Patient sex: M
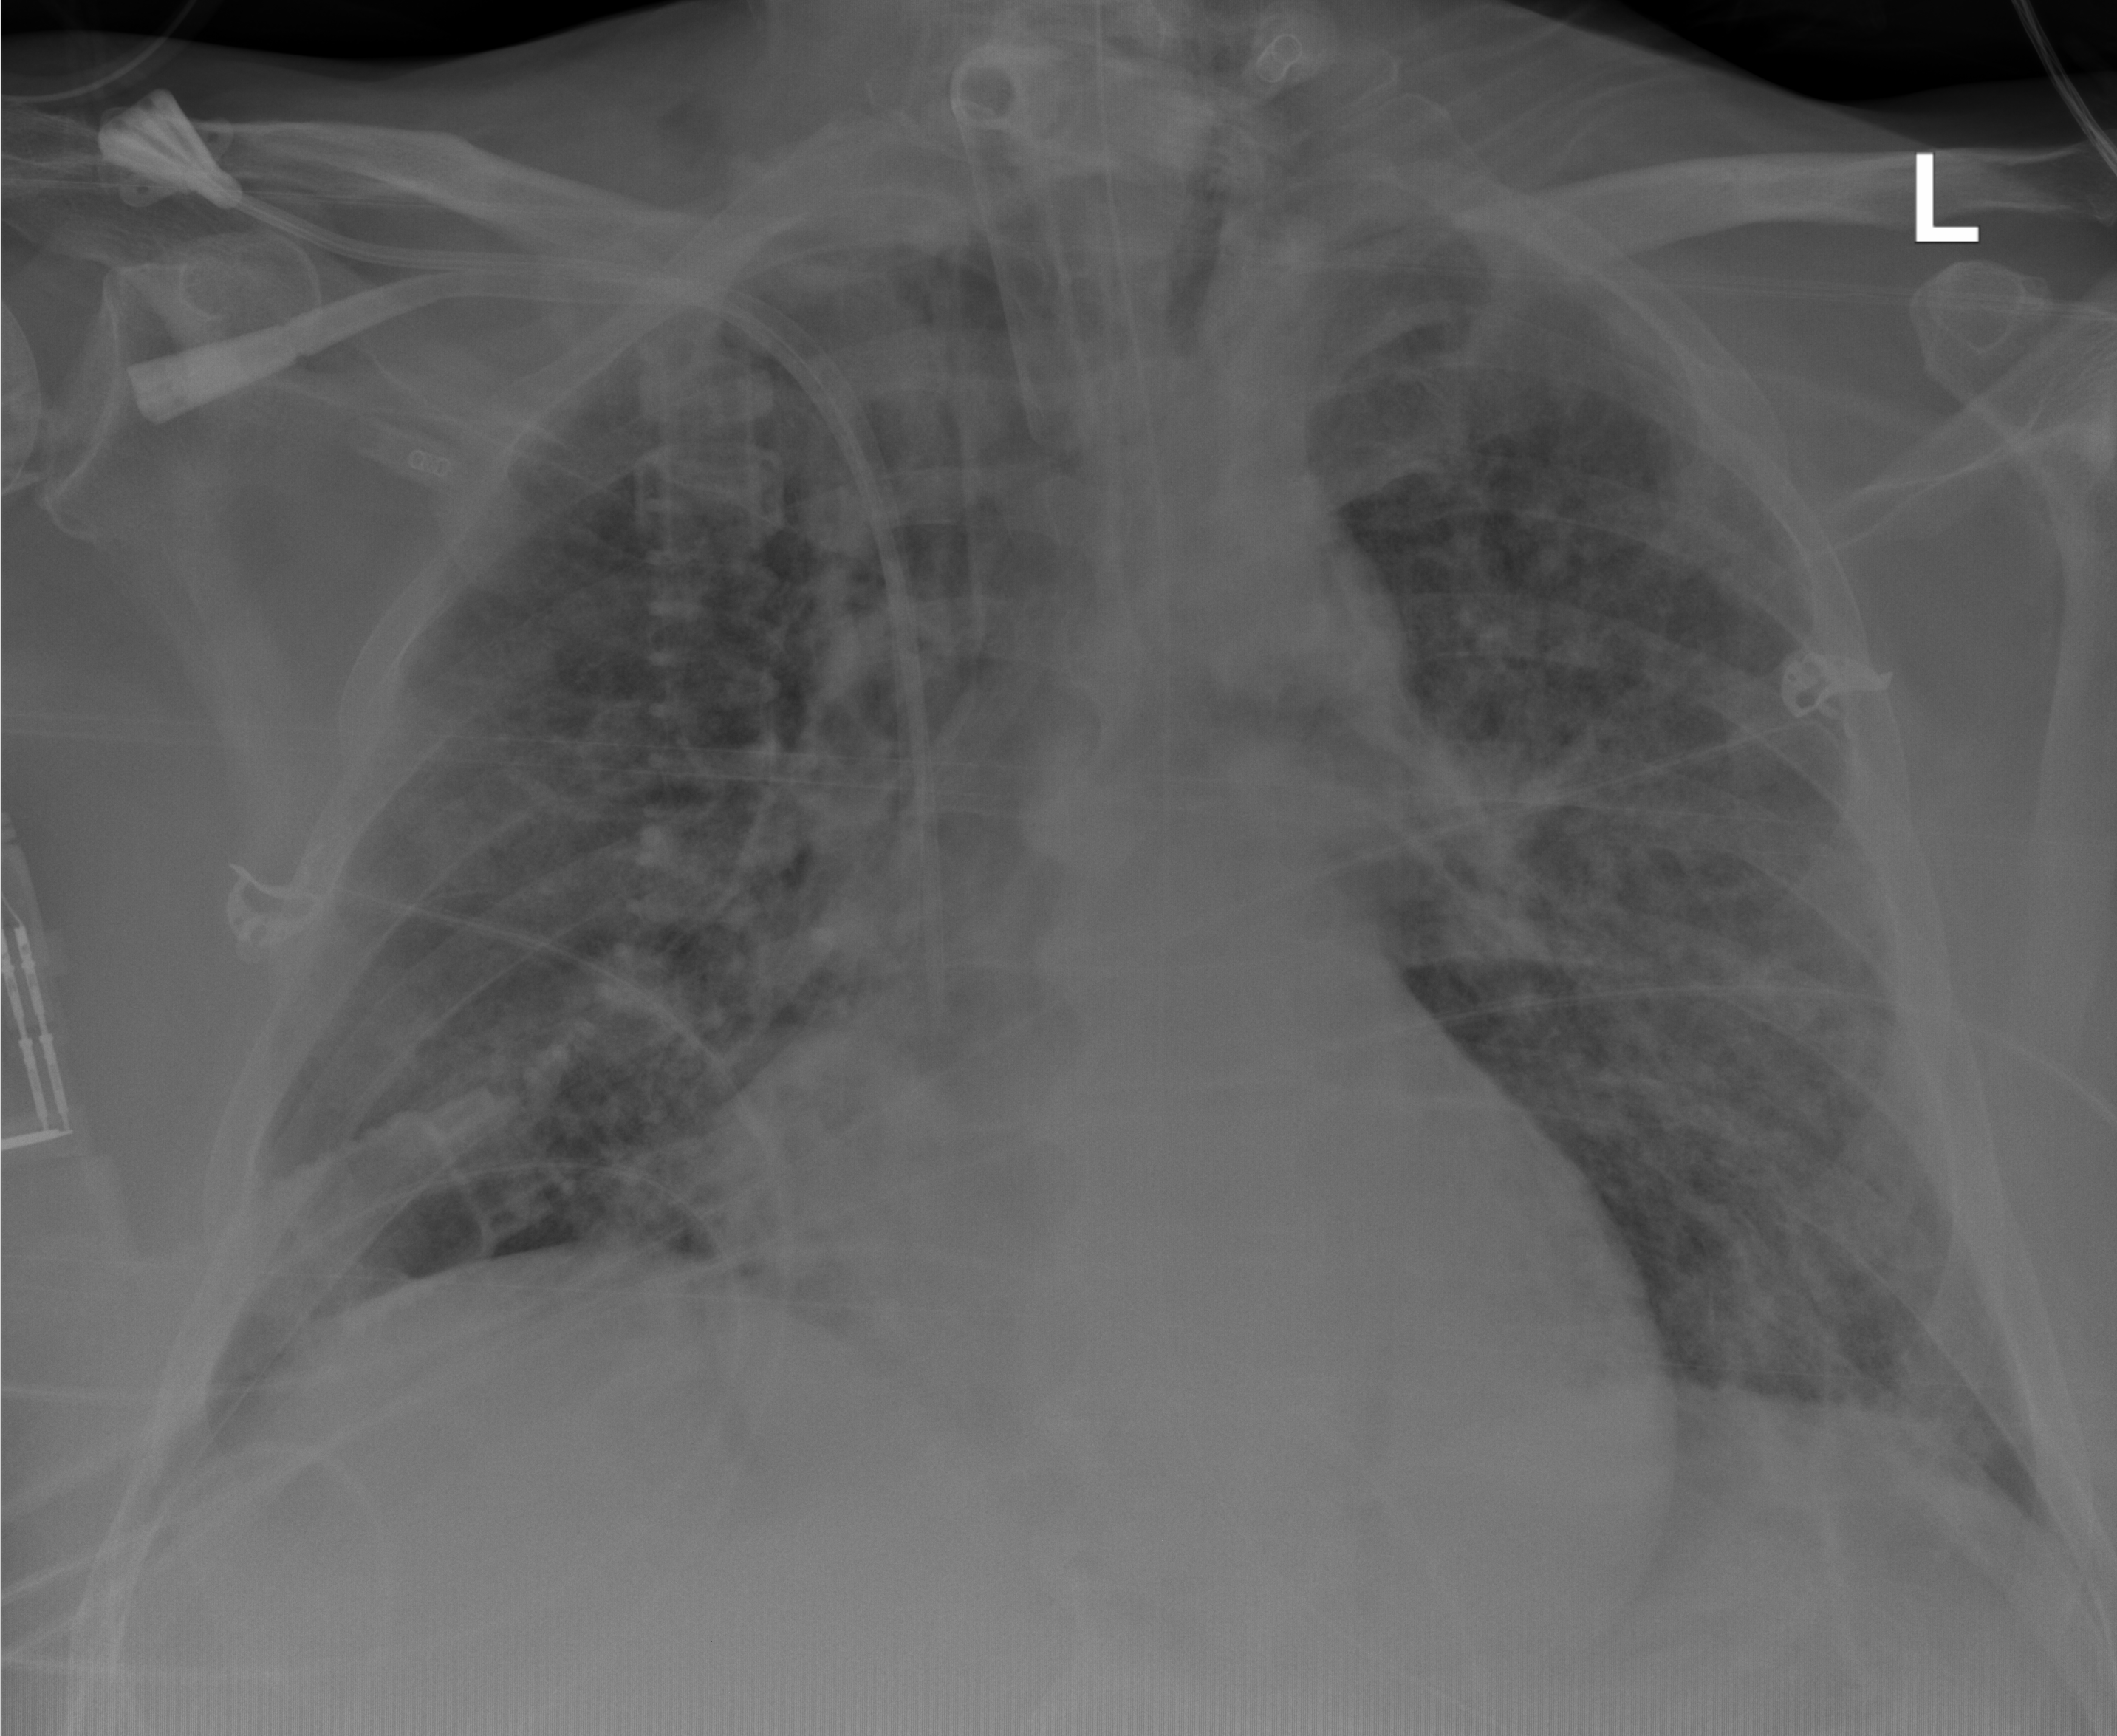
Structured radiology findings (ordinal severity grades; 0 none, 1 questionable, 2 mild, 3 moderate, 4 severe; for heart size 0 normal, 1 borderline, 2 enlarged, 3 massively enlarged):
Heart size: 2
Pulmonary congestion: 3
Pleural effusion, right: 0
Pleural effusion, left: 0
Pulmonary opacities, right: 4
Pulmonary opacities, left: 4
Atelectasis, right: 0
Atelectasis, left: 0